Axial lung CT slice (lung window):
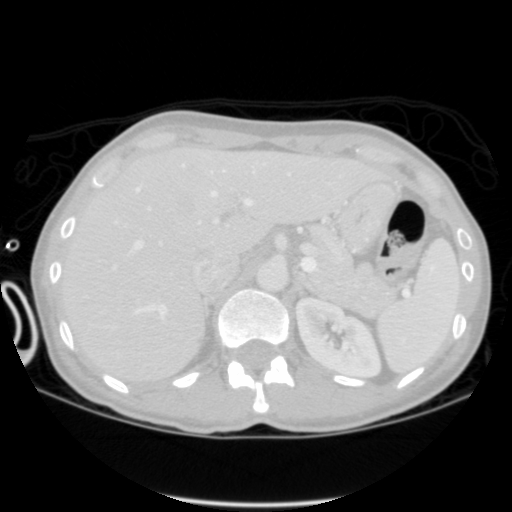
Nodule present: no